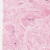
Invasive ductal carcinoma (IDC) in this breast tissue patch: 0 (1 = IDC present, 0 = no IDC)